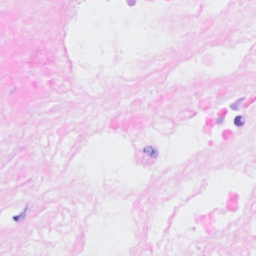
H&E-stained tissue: Breast